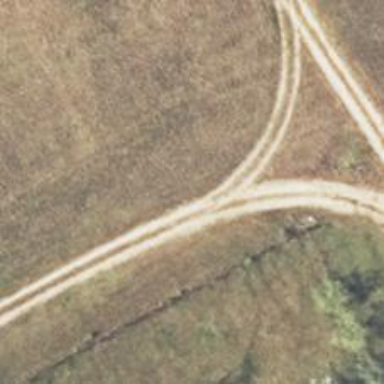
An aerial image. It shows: Grass track with grade5 tracktype.